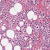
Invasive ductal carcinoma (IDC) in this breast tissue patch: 1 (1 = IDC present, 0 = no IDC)